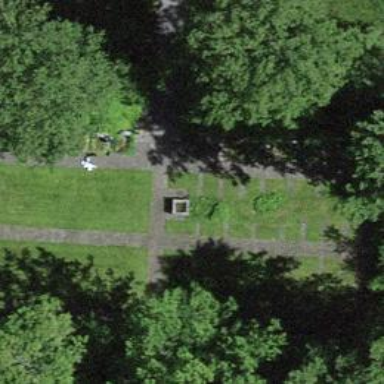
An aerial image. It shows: Grave yard.